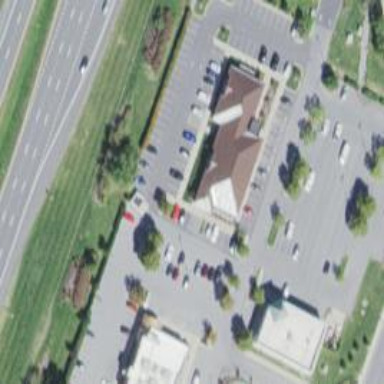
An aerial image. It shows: Healthcare clinic.